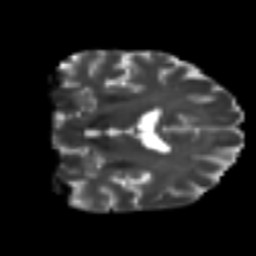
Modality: T2w
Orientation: coronal
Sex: female
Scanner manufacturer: ge
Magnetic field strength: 3 T
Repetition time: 7 s
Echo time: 0.08 s